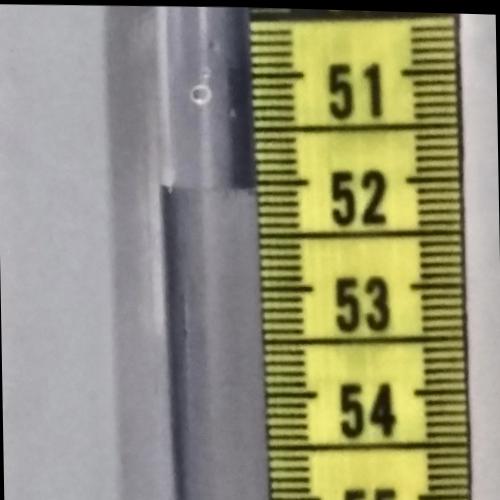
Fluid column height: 52.1 cm